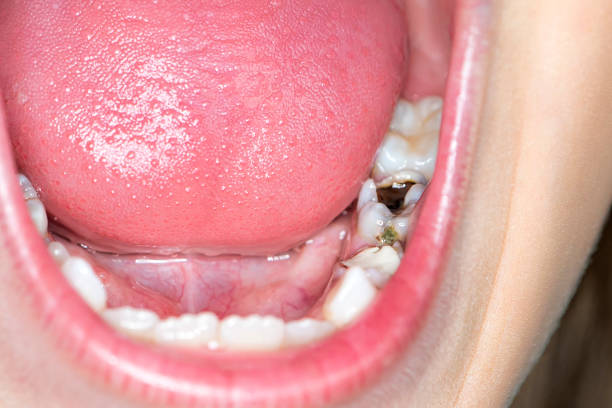
Condition: Caries